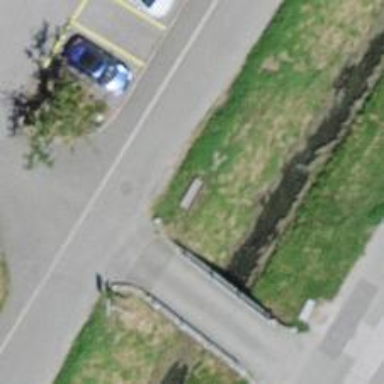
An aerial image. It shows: Brown bench.